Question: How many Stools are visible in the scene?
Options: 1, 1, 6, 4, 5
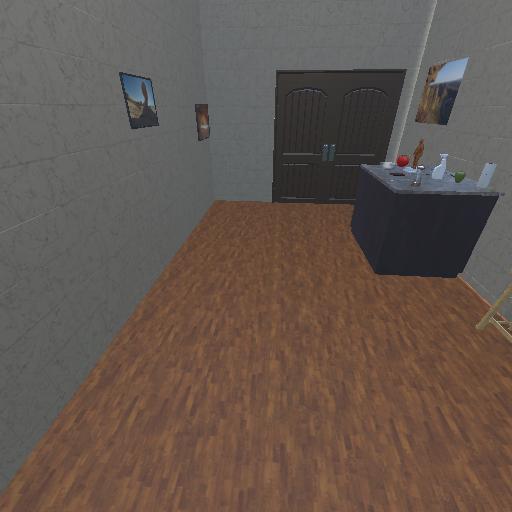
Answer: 1